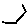
Label: hexagon